Question: I need to create a view like I've shown in the image below using HTML, CSS, JQuery and JavaScript. View may have input, Label, button. I don't want to use any direct third party implementation. I need to implement this on my own.
I'm novice to JavaScript. Help me with this.

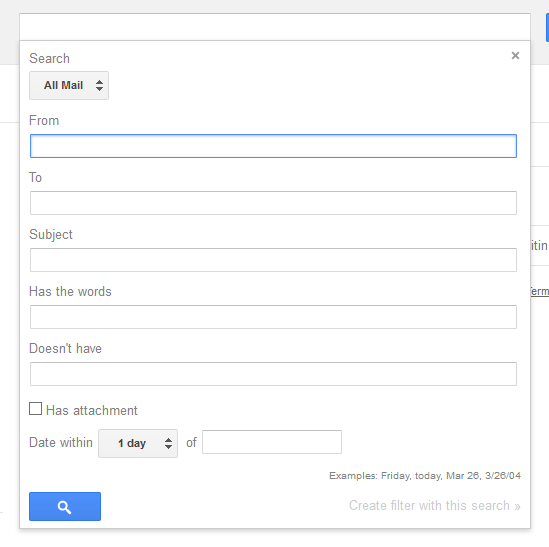
Answer: I am going to assume you can handle the HTML/CSS.
You'll have to implement the on_click event of the drop down arrow button. Keep the div hidden or set the display to none, and when the user clicks on the drop down arrow, set the visibility to visible or display to block.
You can ideally use jQuery fadeIn(), fadeOut() method for that, to get a nice fade in and fade out effect.
If you are completely new to javascript, I'd ask you to go through a tutorial of sorts, to a get a grasp of how it works, and what you can do with it.
<URL> < Tutorial